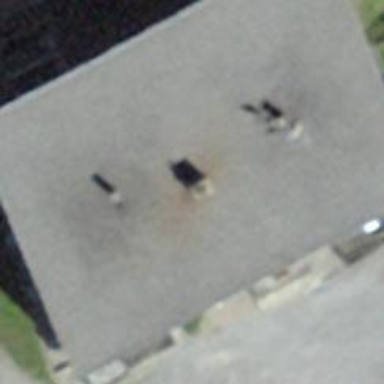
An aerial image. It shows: Building with flat roof.